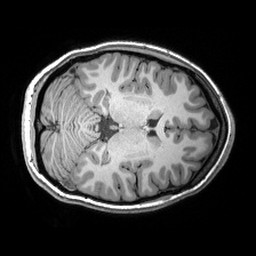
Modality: T1w
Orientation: axial
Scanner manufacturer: siemens
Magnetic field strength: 3 T
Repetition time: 2.53 s
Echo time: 0.00299 s